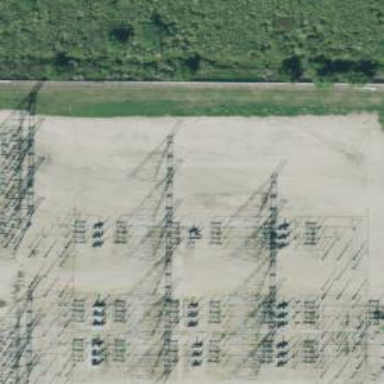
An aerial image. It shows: Switch used for power control.